Question: I have a project that supports an android and a desktop version. For the fonts I previously used the FreeTypeFontGenerator to generate my fonts. Fonts worked fine, but then I decided to create my BitmapFonts with a .fnt & .png file, to have the option to also support a html project (FreeTypeFontGenerator is not compatible with html)
If I launch the android project then there are no special chars like (u, n, etc.) displayed:
--> in android text is displayed like this: 'ber'
--> in desktop text is correctly displayed like this: 'uber'
The odd thing is that if I run the desktop version the special characters just work fine, although the desktop version uses the exactly same code (since I create the font in the project):
'''
font = new BitmapFont(Gdx.files.internal("fonts/gooddog40.fnt"),
new TextureRegion(new Texture("fonts/gooddog40.png")));
'''
The .fnt & .png files looks actually good to me (and it works fine in desktop!), since I can see special chars contained there. I create the following using Hiero font generator:

'''
info face="GoodDog" size=40 bold=0 italic=0 charset="" unicode=0 stretchH=100 smooth=1 aa=1 padding=0,0,0,0 spacing=0,0
common lineHeight=42 base=34 scaleW=512 scaleH=512 pages=1 packed=0
page id=0 file="gooddog40.png"
chars count=149
char id=32 x=0 y=0 width=0 height=0 xoffset=0 yoffset=34 xadvance=7 page=0 chnl=0
char id=106 x=0 y=0 width=19 height=34 xoffset=-5 yoffset=8 xadvance=8 page=0 chnl=0
char id=116 x=19 y=0 width=18 height=32 xoffset=0 yoffset=10 xadvance=16 page=0 chnl=0
char id=89 x=37 y=0 width=16 height=31 xoffset=0 yoffset=7 xadvance=14 page=0 chnl=0
char id=124 x=53 y=0 width=8 height=30 xoffset=1 yoffset=7 xadvance=7 page=0 chnl=0
char id=125 x=61 y=0 width=14 height=30 xoffset=0 yoffset=7 xadvance=13 page=0 chnl=0
char id=83 x=75 y=0 width=21 height=30 xoffset=-1 yoffset=7 xadvance=18 page=0 chnl=0
char id=82 x=96 y=0 width=19 height=30 xoffset=0 yoffset=6 xadvance=16 page=0 chnl=0
char id=80 x=115 y=0 width=22 height=30 xoffset=-1 yoffset=6 xadvance=19 page=0 chnl=0
char id=75 x=137 y=0 width=16 height=30 xoffset=0 yoffset=7 xadvance=14 page=0 chnl=0
char id=92 x=153 y=0 width=20 height=29 xoffset=-1 yoffset=7 xadvance=17 page=0 chnl=0
char id=64 x=173 y=0 width=22 height=29 xoffset=0 yoffset=7 xadvance=20 page=0 chnl=0
char id=123 x=195 y=0 width=21 height=29 xoffset=-1 yoffset=7 xadvance=18 page=0 chnl=0
char id=93 x=216 y=0 width=21 height=29 xoffset=0 yoffset=7 xadvance=18 page=0 chnl=0
char id=91 x=237 y=0 width=24 height=29 xoffset=0 yoffset=7 xadvance=21 page=0 chnl=0
char id=33 x=261 y=0 width=11 height=29 xoffset=0 yoffset=7 xadvance=9 page=0 chnl=0
char id=121 x=272 y=0 width=22 height=29 xoffset=-4 yoffset=13 xadvance=14 page=0 chnl=0
char id=112 x=294 y=0 width=16 height=29 xoffset=0 yoffset=13 xadvance=14 page=0 chnl=0
char id=108 x=310 y=0 width=8 height=29 xoffset=0 yoffset=7 xadvance=8 page=0 chnl=0
char id=107 x=318 y=0 width=18 height=29 xoffset=-1 yoffset=7 xadvance=15 page=0 chnl=0
char id=103 x=336 y=0 width=15 height=29 xoffset=0 yoffset=13 xadvance=13 page=0 chnl=0
char id=98 x=351 y=0 width=18 height=29 xoffset=0 yoffset=7 xadvance=16 page=0 chnl=0
char id=88 x=369 y=0 width=23 height=29 xoffset=-1 yoffset=7 xadvance=20 page=0 chnl=0
char id=84 x=392 y=0 width=20 height=29 xoffset=-1 yoffset=7 xadvance=17 page=0 chnl=0
char id=81 x=412 y=0 width=20 height=29 xoffset=0 yoffset=7 xadvance=17 page=0 chnl=0
char id=77 x=432 y=0 width=27 height=29 xoffset=-1 yoffset=7 xadvance=24 page=0 chnl=0
char id=193 x=459 y=0 width=18 height=37 xoffset=0 yoffset=0 xadvance=16 page=0 chnl=0
char id=192 x=477 y=0 width=18 height=37 xoffset=0 yoffset=0 xadvance=16 page=0 chnl=0
char id=196 x=0 y=37 width=18 height=36 xoffset=0 yoffset=1 xadvance=16 page=0 chnl=0
char id=195 x=18 y=37 width=20 height=36 xoffset=0 yoffset=1 xadvance=16 page=0 chnl=0
char id=194 x=38 y=37 width=18 height=36 xoffset=0 yoffset=1 xadvance=16 page=0 chnl=0
char id=217 x=56 y=37 width=21 height=35 xoffset=0 yoffset=1 xadvance=19 page=0 chnl=0
char id=203 x=77 y=37 width=16 height=35 xoffset=0 yoffset=0 xadvance=14 page=0 chnl=0
char id=220 x=93 y=37 width=21 height=34 xoffset=0 yoffset=2 xadvance=19 page=0 chnl=0
char id=219 x=114 y=37 width=21 height=34 xoffset=0 yoffset=2 xadvance=19 page=0 chnl=0
char id=218 x=135 y=37 width=21 height=34 xoffset=0 yoffset=2 xadvance=19 page=0 chnl=0
char id=202 x=156 y=37 width=17 height=34 xoffset=-1 yoffset=1 xadvance=14 page=0 chnl=0
char id=200 x=173 y=37 width=16 height=34 xoffset=0 yoffset=1 xadvance=14 page=0 chnl=0
char id=197 x=189 y=37 width=18 height=34 xoffset=0 yoffset=3 xadvance=16 page=0 chnl=0
char id=251 x=207 y=37 width=16 height=33 xoffset=0 yoffset=4 xadvance=15 page=0 chnl=0
char id=249 x=223 y=37 width=16 height=33 xoffset=0 yoffset=4 xadvance=15 page=0 chnl=0
char id=227 x=239 y=37 width=17 height=33 xoffset=0 yoffset=4 xadvance=14 page=0 chnl=0
char id=209 x=256 y=37 width=17 height=33 xoffset=-1 yoffset=1 xadvance=14 page=0 chnl=0
char id=207 x=273 y=37 width=19 height=33 xoffset=-3 yoffset=1 xadvance=6 page=0 chnl=0
char id=206 x=292 y=37 width=19 height=33 xoffset=-3 yoffset=1 xadvance=6 page=0 chnl=0
char id=204 x=311 y=37 width=9 height=33 xoffset=-1 yoffset=1 xadvance=6 page=0 chnl=0
char id=201 x=320 y=37 width=16 height=33 xoffset=0 yoffset=2 xadvance=14 page=0 chnl=0
char id=250 x=336 y=37 width=16 height=32 xoffset=0 yoffset=5 xadvance=15 page=0 chnl=0
char id=224 x=352 y=37 width=17 height=32 xoffset=0 yoffset=5 xadvance=14 page=0 chnl=0
char id=205 x=369 y=37 width=13 height=32 xoffset=0 yoffset=2 xadvance=6 page=0 chnl=0
char id=252 x=382 y=37 width=16 height=31 xoffset=0 yoffset=6 xadvance=15 page=0 chnl=0
char id=228 x=398 y=37 width=17 height=31 xoffset=0 yoffset=6 xadvance=14 page=0 chnl=0
char id=226 x=415 y=37 width=17 height=31 xoffset=0 yoffset=6 xadvance=14 page=0 chnl=0
char id=165 x=432 y=37 width=16 height=31 xoffset=0 yoffset=7 xadvance=14 page=0 chnl=0
char id=225 x=448 y=37 width=17 height=30 xoffset=0 yoffset=7 xadvance=14 page=0 chnl=0
char id=213 x=465 y=37 width=19 height=30 xoffset=0 yoffset=4 xadvance=16 page=0 chnl=0
char id=232 x=484 y=37 width=15 height=29 xoffset=0 yoffset=6 xadvance=14 page=0 chnl=0
char id=231 x=0 y=73 width=18 height=29 xoffset=-1 yoffset=12 xadvance=15 page=0 chnl=0
char id=212 x=18 y=73 width=19 height=29 xoffset=0 yoffset=5 xadvance=16 page=0 chnl=0
char id=211 x=37 y=73 width=19 height=29 xoffset=0 yoffset=5 xadvance=16 page=0 chnl=0
char id=210 x=56 y=73 width=19 height=29 xoffset=0 yoffset=5 xadvance=16 page=0 chnl=0
char id=161 x=75 y=73 width=11 height=29 xoffset=0 yoffset=7 xadvance=9 page=0 chnl=0
char id=76 x=86 y=73 width=20 height=29 xoffset=-1 yoffset=7 xadvance=17 page=0 chnl=0
char id=72 x=106 y=73 width=17 height=29 xoffset=0 yoffset=8 xadvance=16 page=0 chnl=0
char id=70 x=123 y=73 width=16 height=29 xoffset=0 yoffset=7 xadvance=14 page=0 chnl=0
char id=66 x=139 y=73 width=18 height=29 xoffset=0 yoffset=7 xadvance=16 page=0 chnl=0
char id=65 x=157 y=73 width=18 height=29 xoffset=0 yoffset=8 xadvance=16 page=0 chnl=0
char id=235 x=175 y=73 width=15 height=28 xoffset=0 yoffset=7 xadvance=14 page=0 chnl=0
char id=234 x=190 y=73 width=16 height=28 xoffset=-1 yoffset=7 xadvance=14 page=0 chnl=0
char id=233 x=206 y=73 width=15 height=28 xoffset=0 yoffset=7 xadvance=14 page=0 chnl=0
char id=229 x=221 y=73 width=17 height=28 xoffset=0 yoffset=9 xadvance=14 page=0 chnl=0
char id=214 x=238 y=73 width=19 height=28 xoffset=0 yoffset=6 xadvance=16 page=0 chnl=0
char id=191 x=257 y=73 width=15 height=28 xoffset=0 yoffset=7 xadvance=13 page=0 chnl=0
char id=38 x=272 y=73 width=13 height=28 xoffset=0 yoffset=8 xadvance=11 page=0 chnl=0
char id=35 x=285 y=73 width=22 height=28 xoffset=-1 yoffset=8 xadvance=20 page=0 chnl=0
char id=47 x=307 y=73 width=19 height=28 xoffset=-1 yoffset=8 xadvance=15 page=0 chnl=0
char id=41 x=326 y=73 width=14 height=28 xoffset=0 yoffset=8 xadvance=12 page=0 chnl=0
char id=40 x=340 y=73 width=16 height=28 xoffset=-1 yoffset=8 xadvance=13 page=0 chnl=0
char id=63 x=356 y=73 width=16 height=28 xoffset=-1 yoffset=8 xadvance=13 page=0 chnl=0
char id=102 x=372 y=73 width=16 height=28 xoffset=0 yoffset=7 xadvance=14 page=0 chnl=0
char id=90 x=388 y=73 width=25 height=28 xoffset=-1 yoffset=8 xadvance=22 page=0 chnl=0
char id=86 x=413 y=73 width=18 height=28 xoffset=0 yoffset=7 xadvance=16 page=0 chnl=0
char id=242 x=431 y=73 width=13 height=27 xoffset=0 yoffset=4 xadvance=11 page=0 chnl=0
char id=241 x=444 y=73 width=18 height=27 xoffset=0 yoffset=7 xadvance=14 page=0 chnl=0
char id=199 x=462 y=73 width=20 height=27 xoffset=0 yoffset=14 xadvance=18 page=0 chnl=0
char id=37 x=482 y=73 width=26 height=27 xoffset=-1 yoffset=9 xadvance=25 page=0 chnl=0
char id=36 x=0 y=102 width=16 height=27 xoffset=-1 yoffset=9 xadvance=12 page=0 chnl=0
char id=113 x=16 y=102 width=27 height=27 xoffset=0 yoffset=15 xadvance=15 page=0 chnl=0
char id=85 x=43 y=102 width=21 height=27 xoffset=0 yoffset=9 xadvance=19 page=0 chnl=0
char id=245 x=64 y=102 width=19 height=26 xoffset=-1 yoffset=5 xadvance=11 page=0 chnl=0
char id=244 x=83 y=102 width=14 height=26 xoffset=-1 yoffset=5 xadvance=11 page=0 chnl=0
char id=239 x=97 y=102 width=18 height=26 xoffset=-2 yoffset=8 xadvance=7 page=0 chnl=0
char id=238 x=115 y=102 width=18 height=26 xoffset=-3 yoffset=8 xadvance=7 page=0 chnl=0
char id=237 x=133 y=102 width=10 height=26 xoffset=1 yoffset=8 xadvance=7 page=0 chnl=0
char id=59 x=143 y=102 width=8 height=26 xoffset=0 yoffset=14 xadvance=6 page=0 chnl=0
char id=71 x=151 y=102 width=18 height=26 xoffset=0 yoffset=11 xadvance=16 page=0 chnl=0
char id=69 x=169 y=102 width=16 height=26 xoffset=0 yoffset=9 xadvance=14 page=0 chnl=0
char id=246 x=185 y=102 width=15 height=25 xoffset=0 yoffset=6 xadvance=11 page=0 chnl=0
char id=243 x=200 y=102 width=13 height=25 xoffset=0 yoffset=6 xadvance=11 page=0 chnl=0
char id=236 x=213 y=102 width=10 height=25 xoffset=-1 yoffset=9 xadvance=7 page=0 chnl=0
char id=100 x=223 y=102 width=16 height=25 xoffset=0 yoffset=11 xadvance=15 page=0 chnl=0
char id=78 x=239 y=102 width=15 height=25 xoffset=0 yoffset=9 xadvance=14 page=0 chnl=0
char id=74 x=254 y=102 width=17 height=25 xoffset=0 yoffset=9 xadvance=15 page=0 chnl=0
char id=56 x=271 y=102 width=19 height=24 xoffset=0 yoffset=12 xadvance=17 page=0 chnl=0
char id=120 x=290 y=102 width=23 height=24 xoffset=-1 yoffset=15 xadvance=19 page=0 chnl=0
char id=117 x=313 y=102 width=16 height=24 xoffset=0 yoffset=13 xadvance=15 page=0 chnl=0
char id=104 x=329 y=102 width=15 height=24 xoffset=0 yoffset=12 xadvance=14 page=0 chnl=0
char id=97 x=344 y=102 width=17 height=24 xoffset=0 yoffset=13 xadvance=14 page=0 chnl=0
char id=87 x=361 y=102 width=27 height=24 xoffset=0 yoffset=10 xadvance=24 page=0 chnl=0
char id=73 x=388 y=102 width=8 height=24 xoffset=0 yoffset=10 xadvance=6 page=0 chnl=0
char id=68 x=396 y=102 width=19 height=24 xoffset=0 yoffset=10 xadvance=15 page=0 chnl=0
char id=57 x=415 y=102 width=14 height=23 xoffset=0 yoffset=13 xadvance=12 page=0 chnl=0
char id=54 x=429 y=102 width=18 height=23 xoffset=-1 yoffset=13 xadvance=15 page=0 chnl=0
char id=115 x=447 y=102 width=17 height=23 xoffset=-1 yoffset=14 xadvance=14 page=0 chnl=0
char id=114 x=464 y=102 width=16 height=23 xoffset=-1 yoffset=13 xadvance=13 page=0 chnl=0
char id=109 x=480 y=102 width=25 height=23 xoffset=0 yoffset=15 xadvance=24 page=0 chnl=0
char id=105 x=0 y=129 width=8 height=23 xoffset=1 yoffset=11 xadvance=7 page=0 chnl=0
char id=99 x=8 y=129 width=18 height=23 xoffset=-1 yoffset=12 xadvance=15 page=0 chnl=0
char id=79 x=26 y=129 width=19 height=23 xoffset=0 yoffset=11 xadvance=16 page=0 chnl=0
char id=167 x=45 y=129 width=24 height=22 xoffset=0 yoffset=14 xadvance=23 page=0 chnl=0
char id=58 x=69 y=129 width=8 height=22 xoffset=0 yoffset=14 xadvance=6 page=0 chnl=0
char id=48 x=77 y=129 width=21 height=22 xoffset=0 yoffset=13 xadvance=17 page=0 chnl=0
char id=55 x=98 y=129 width=19 height=22 xoffset=-1 yoffset=13 xadvance=16 page=0 chnl=0
char id=53 x=117 y=129 width=17 height=22 xoffset=0 yoffset=14 xadvance=16 page=0 chnl=0
char id=52 x=134 y=129 width=19 height=22 xoffset=-1 yoffset=14 xadvance=15 page=0 chnl=0
char id=50 x=153 y=129 width=18 height=22 xoffset=0 yoffset=14 xadvance=17 page=0 chnl=0
char id=49 x=171 y=129 width=9 height=22 xoffset=0 yoffset=14 xadvance=7 page=0 chnl=0
char id=118 x=180 y=129 width=20 height=22 xoffset=-1 yoffset=11 xadvance=17 page=0 chnl=0
char id=67 x=200 y=129 width=20 height=22 xoffset=0 yoffset=14 xadvance=18 page=0 chnl=0
char id=42 x=220 y=129 width=19 height=21 xoffset=0 yoffset=8 xadvance=17 page=0 chnl=0
char id=62 x=239 y=129 width=19 height=21 xoffset=-1 yoffset=11 xadvance=15 page=0 chnl=0
char id=122 x=258 y=129 width=21 height=21 xoffset=0 yoffset=15 xadvance=19 page=0 chnl=0
char id=119 x=279 y=129 width=26 height=21 xoffset=0 yoffset=15 xadvance=24 page=0 chnl=0
char id=60 x=305 y=129 width=20 height=20 xoffset=0 yoffset=12 xadvance=18 page=0 chnl=0
char id=51 x=325 y=129 width=17 height=20 xoffset=-1 yoffset=14 xadvance=14 page=0 chnl=0
char id=101 x=342 y=129 width=15 height=20 xoffset=0 yoffset=15 xadvance=14 page=0 chnl=0
char id=110 x=357 y=129 width=13 height=18 xoffset=1 yoffset=17 xadvance=14 page=0 chnl=0
char id=111 x=370 y=129 width=13 height=17 xoffset=0 yoffset=14 xadvance=11 page=0 chnl=0
char id=61 x=383 y=129 width=13 height=16 xoffset=0 yoffset=13 xadvance=11 page=0 chnl=0
char id=43 x=396 y=129 width=15 height=15 xoffset=0 yoffset=14 xadvance=13 page=0 chnl=0
char id=34 x=411 y=129 width=13 height=14 xoffset=0 yoffset=7 xadvance=12 page=0 chnl=0
char id=94 x=424 y=129 width=14 height=13 xoffset=0 yoffset=7 xadvance=12 page=0 chnl=0
char id=44 x=438 y=129 width=8 height=13 xoffset=0 yoffset=27 xadvance=6 page=0 chnl=0
char id=39 x=446 y=129 width=7 height=13 xoffset=0 yoffset=7 xadvance=5 page=0 chnl=0
char id=126 x=453 y=129 width=17 height=11 xoffset=0 yoffset=7 xadvance=15 page=0 chnl=0
char id=96 x=470 y=129 width=9 height=10 xoffset=0 yoffset=7 xadvance=7 page=0 chnl=0
char id=180 x=479 y=129 width=8 height=9 xoffset=0 yoffset=8 xadvance=6 page=0 chnl=0
char id=168 x=487 y=129 width=14 height=9 xoffset=1 yoffset=7 xadvance=13 page=0 chnl=0
char id=46 x=501 y=129 width=8 height=9 xoffset=0 yoffset=27 xadvance=6 page=0 chnl=0
char id=45 x=0 y=152 width=16 height=6 xoffset=0 yoffset=21 xadvance=14 page=0 chnl=0
kernings count=-1
'''
1. cleaning project and launching it again
2. Added a log statement: Gdx.app.log("font", "contains u: " + font.containsCharacter('u')); which prints font: contains u: true for both android and desktop project!! So at some point the android project is aware of the existence of the special char in the font, but why it cannot display it?
What could be the reason why this font doesn't display special chars in android, but in desktop it does?
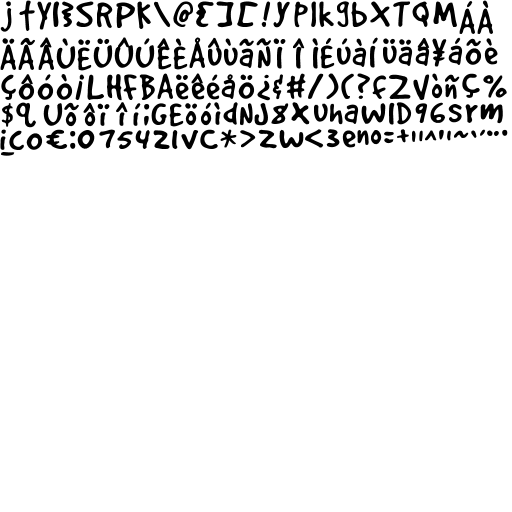
Answer: Now I identified the root cause of the problem: In the end was an encoding problem.
A bit surprizing to me since I used the same Text resources for desktop & android, but it turns out that the android version didn't like the encoding 'ISO-8859-1', while desktop was fine with that.
Changing the encoding to 'utf-8' fixed the display of the special chars in android.
---
In the end I have the following solution to get the text translations while I keep using the same resource bundle properties (encoded in utf-8) for both projects:
'''
public String get(String key) {
if(dictBundle.containsKey(key)) {
if (isDesktop) {
try {
return new String(dictBundle.getString(key).getBytes("ISO-8859-1"), "UTF-8");
} catch (UnsupportedEncodingException e) {
e.printStackTrace();
}
}
return dictBundle.getString(key);
}
return key;
}
'''
where dictBundle is my ResourceBundle and I set the boolean isDesktop the following way:
'''
isDesktop = Gdx.app.getType().equals(Application.ApplicationType.Desktop);
'''